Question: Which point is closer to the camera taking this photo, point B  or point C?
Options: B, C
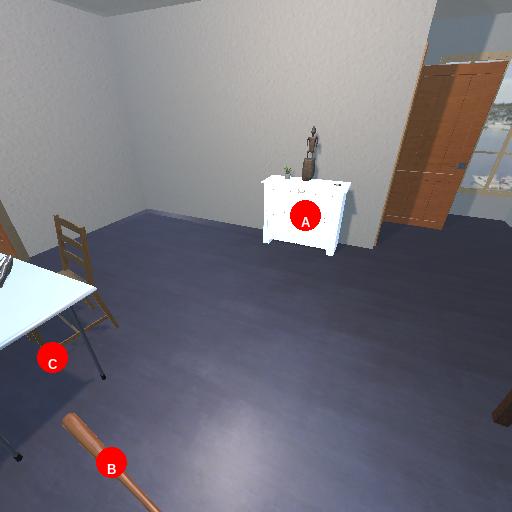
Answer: B